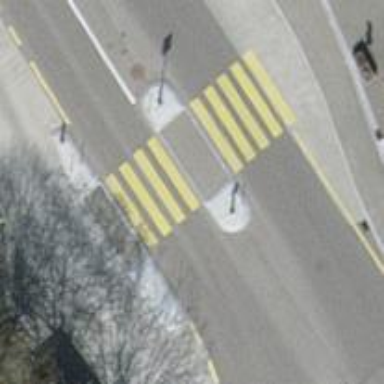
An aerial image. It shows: Uncontrolled footway crossing with markings.